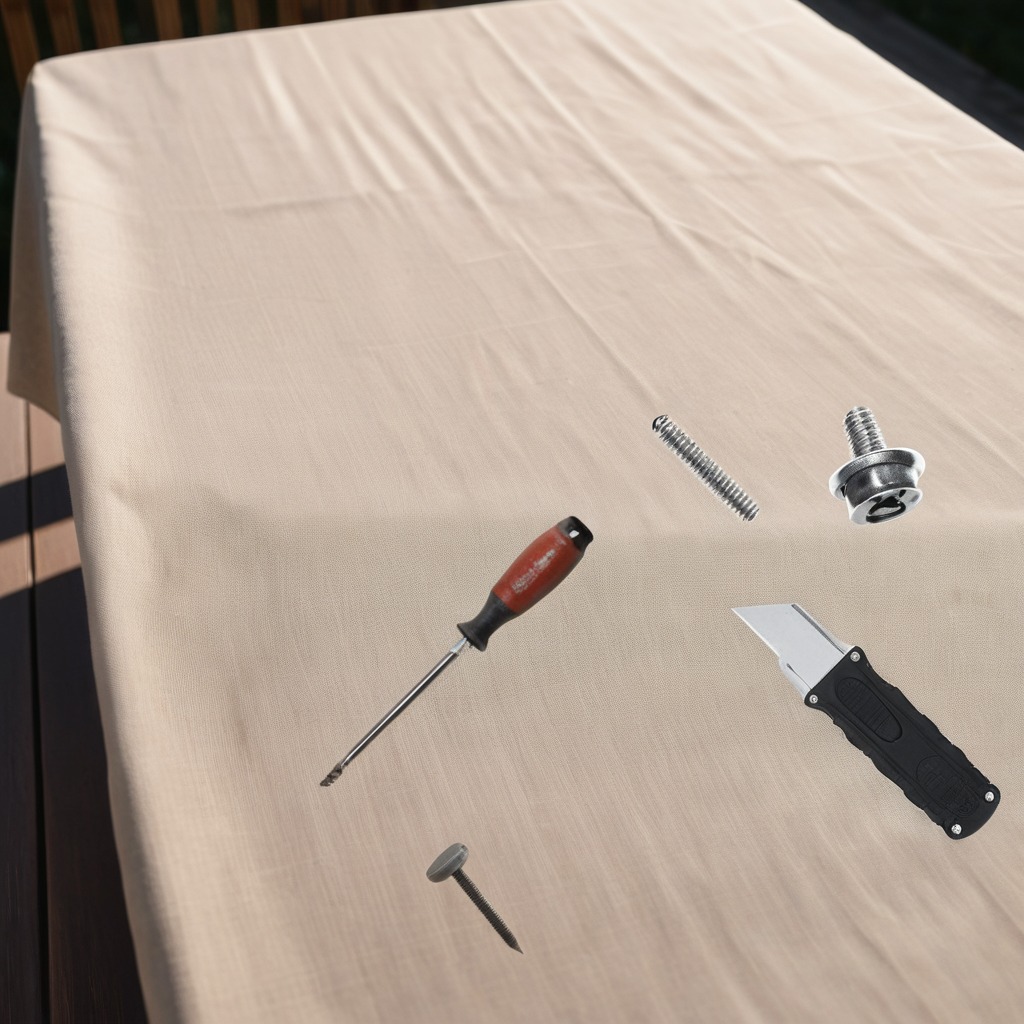
A utility knife, a metal machine screw, an iron nail, a coiled metal spring, and a screwdriver are lying on the wooden table.